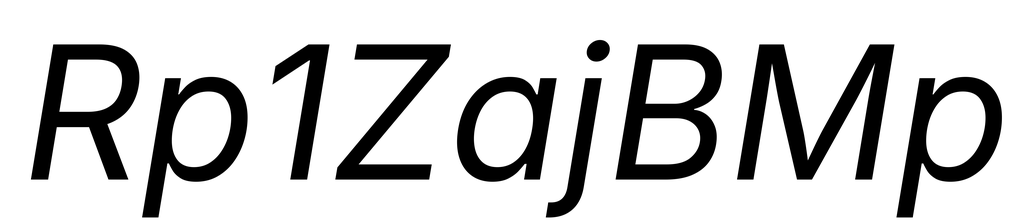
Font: Inter-Italic_Italic